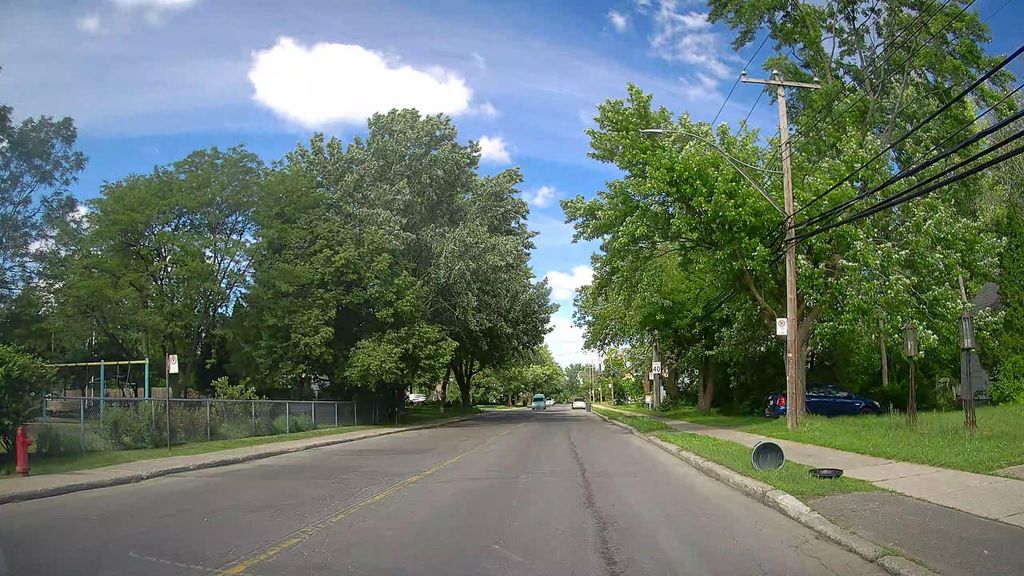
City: montreal